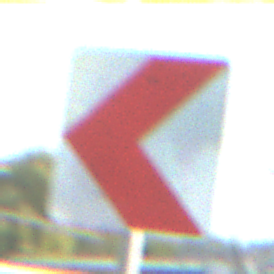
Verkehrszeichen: RichtungstafelnInKurvenKleinRechts
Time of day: MorningAfternoon
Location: Outdoor (Special)
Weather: Clear
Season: NotSpecified
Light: Natural